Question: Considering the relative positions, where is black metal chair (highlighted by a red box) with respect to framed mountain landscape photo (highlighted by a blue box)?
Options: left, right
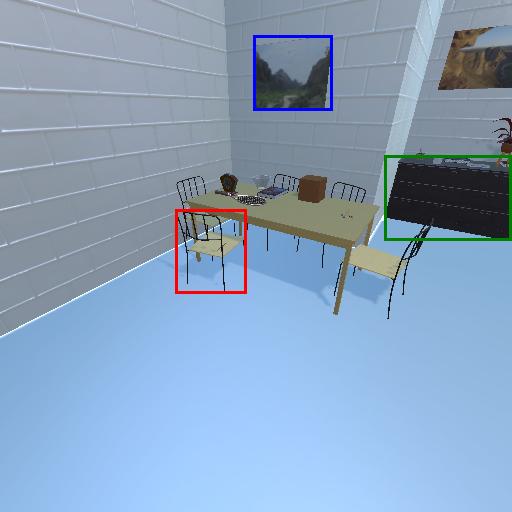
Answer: left